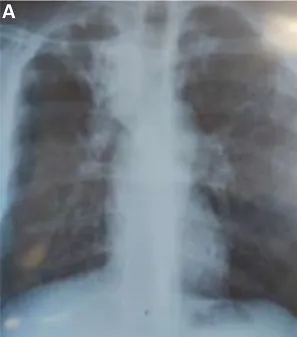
Plain film chest radiographs for patient one - Postero-Anterior view:. June 2020, showing bilateral upper lobe infiltration, and ,right upper lobe cavity, and ,right paratracheal hilar lymphadenopathy.
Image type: radiology (x_ray)